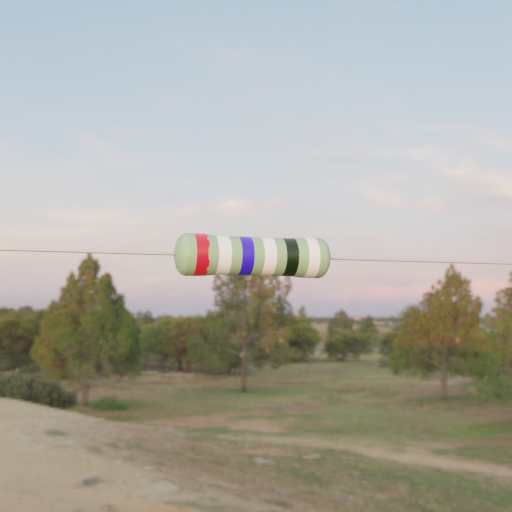
Resistor colour bands (in order): red, white, blue, white, black, white